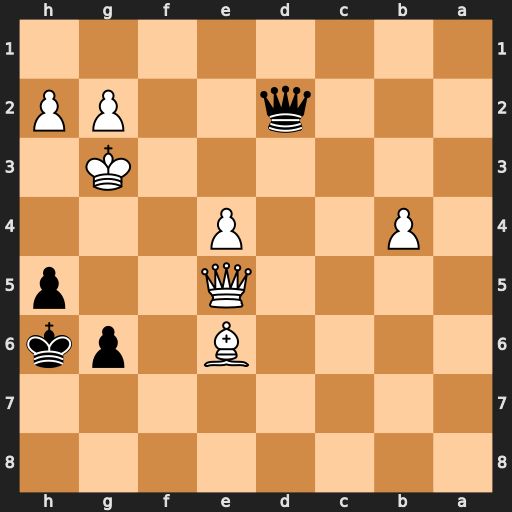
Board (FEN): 8/8/4B1pk/4Q2p/1P2P3/6K1/3q2PP/8
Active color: b
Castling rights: -
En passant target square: -
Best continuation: Qe3+ Kh4 g5+ Qxg5+ Qxg5+